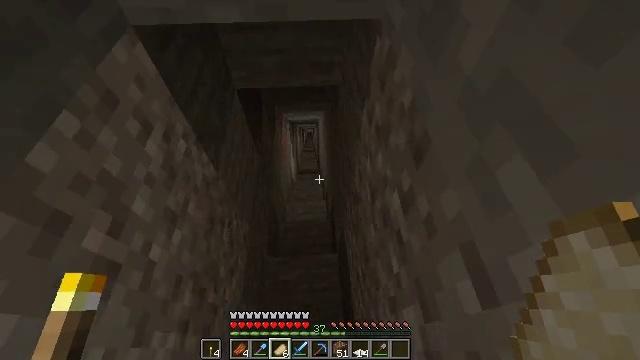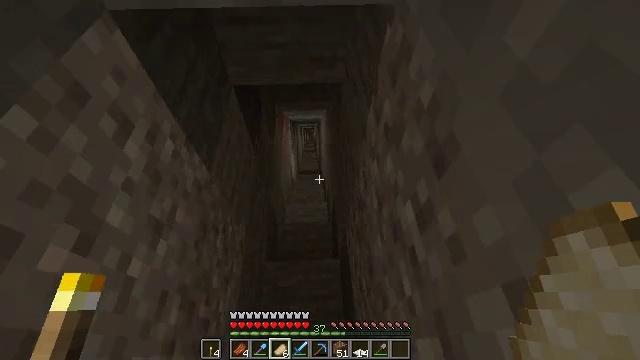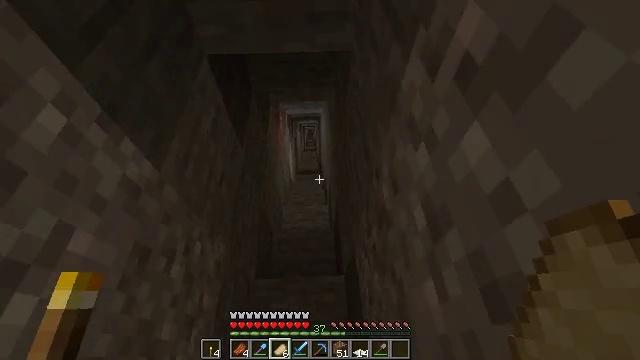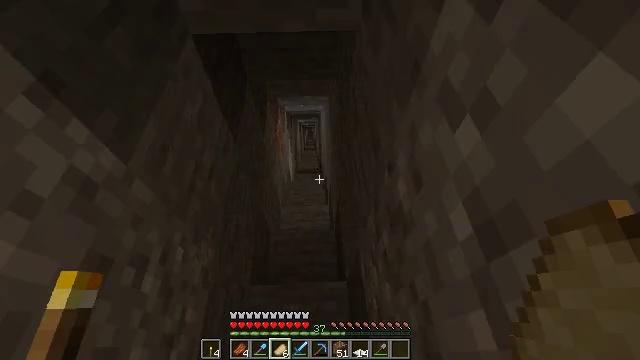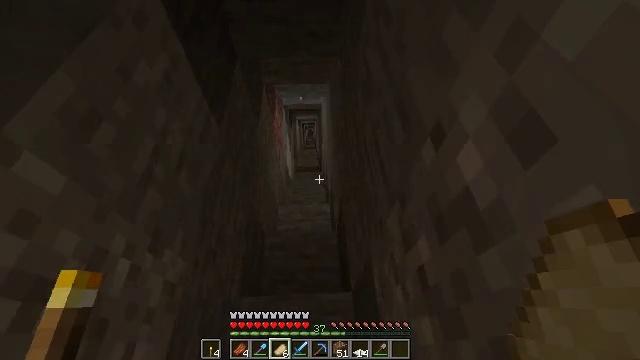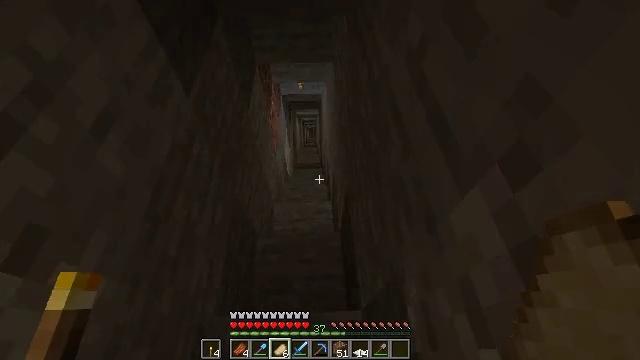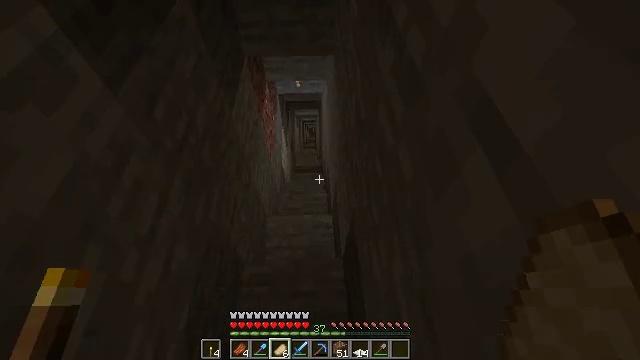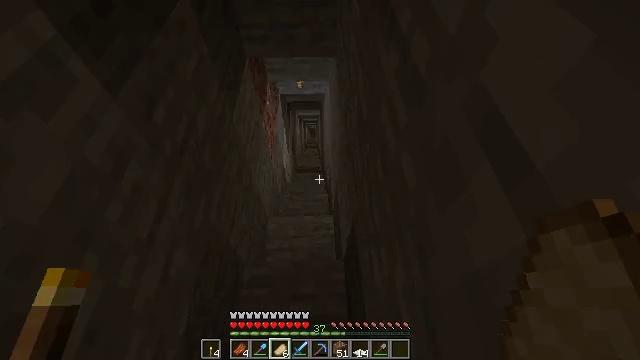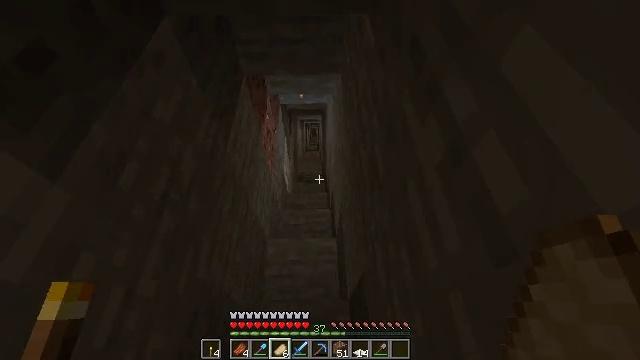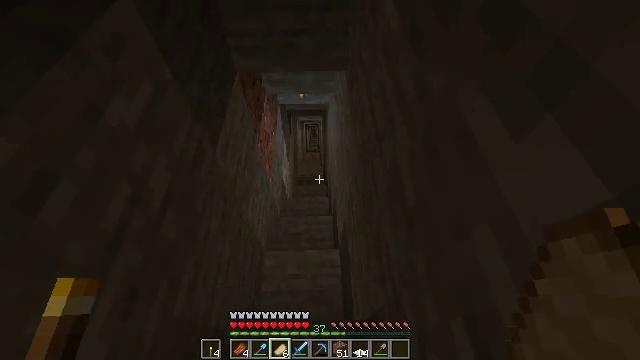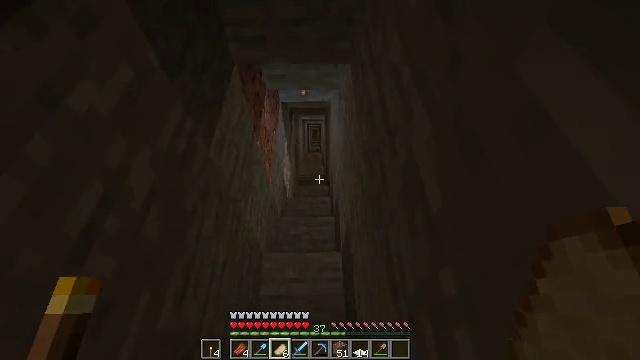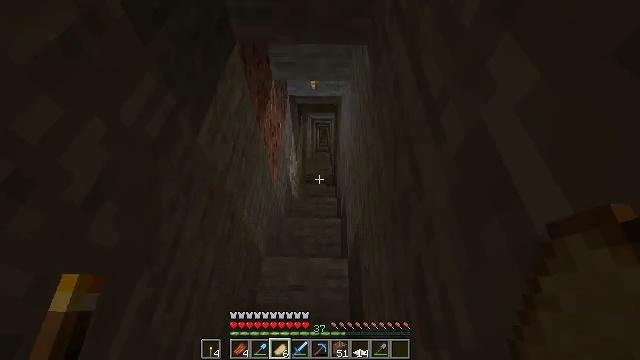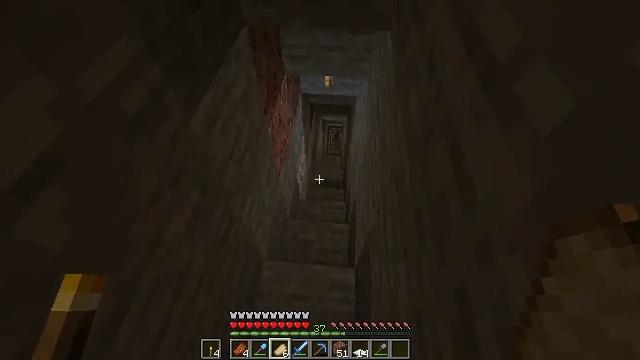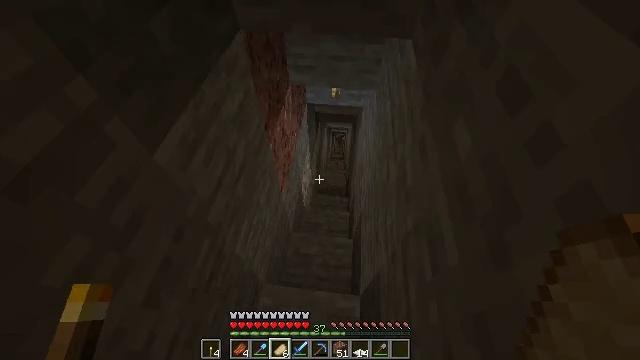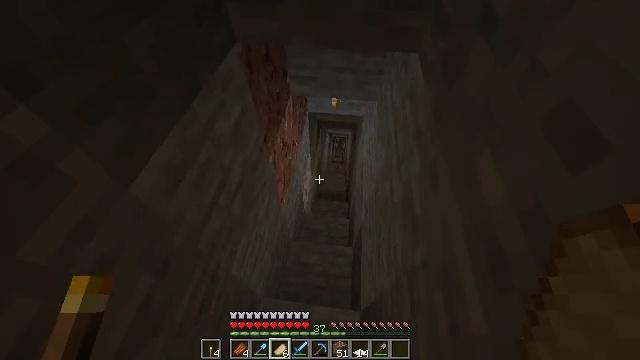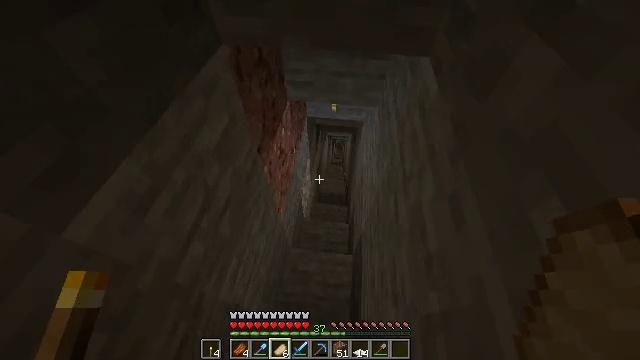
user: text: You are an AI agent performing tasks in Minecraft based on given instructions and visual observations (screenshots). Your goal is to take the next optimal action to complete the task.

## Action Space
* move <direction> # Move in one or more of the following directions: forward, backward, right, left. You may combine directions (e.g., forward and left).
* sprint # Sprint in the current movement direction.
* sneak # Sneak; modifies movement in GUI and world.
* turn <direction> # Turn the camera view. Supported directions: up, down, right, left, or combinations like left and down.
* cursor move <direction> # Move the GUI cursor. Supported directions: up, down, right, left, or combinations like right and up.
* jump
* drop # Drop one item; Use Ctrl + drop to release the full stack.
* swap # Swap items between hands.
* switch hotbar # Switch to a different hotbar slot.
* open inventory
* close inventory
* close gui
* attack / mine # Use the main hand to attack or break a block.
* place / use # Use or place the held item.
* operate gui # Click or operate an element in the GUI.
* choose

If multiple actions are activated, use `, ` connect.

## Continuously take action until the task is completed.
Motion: motion action
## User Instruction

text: Break the smithing table to move it.
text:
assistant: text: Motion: move forward
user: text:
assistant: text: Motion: move forward
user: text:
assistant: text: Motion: move forward, sprint
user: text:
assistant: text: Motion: move forward, sprint
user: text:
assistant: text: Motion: move forward, sprint
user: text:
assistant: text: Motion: move forward, sprint
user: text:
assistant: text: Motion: move forward
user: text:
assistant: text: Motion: move forward
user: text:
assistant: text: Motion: move forward
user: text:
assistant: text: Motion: move forward, sprint
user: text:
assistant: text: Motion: move forward, sprint, turn left
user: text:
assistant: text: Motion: move forward, sprint, turn left
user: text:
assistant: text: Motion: move forward, sprint, turn left
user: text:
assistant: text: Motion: move forward
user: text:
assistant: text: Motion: move forward
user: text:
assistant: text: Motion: move forward
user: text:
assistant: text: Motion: move forward, sprint
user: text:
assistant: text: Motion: move forward, sprint
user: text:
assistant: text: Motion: move forward, sprint
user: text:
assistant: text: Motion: move forward
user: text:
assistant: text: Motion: move forward
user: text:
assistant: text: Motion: move forward
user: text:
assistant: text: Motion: move forward
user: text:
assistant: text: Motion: move forward
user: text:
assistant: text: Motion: move forward
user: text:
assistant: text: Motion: move forward
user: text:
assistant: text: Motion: move forward
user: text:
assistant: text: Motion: move forward
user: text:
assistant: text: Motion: move forward
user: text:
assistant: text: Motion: move forward, sprint